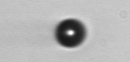
Label: bead